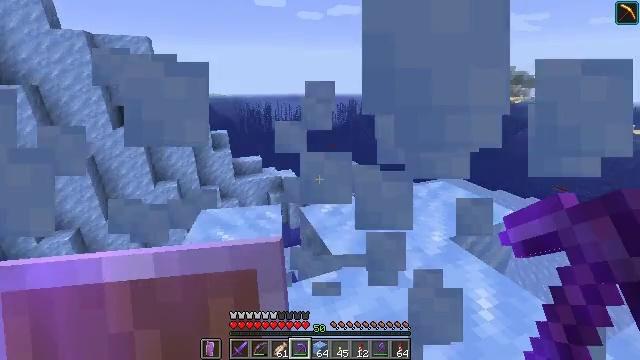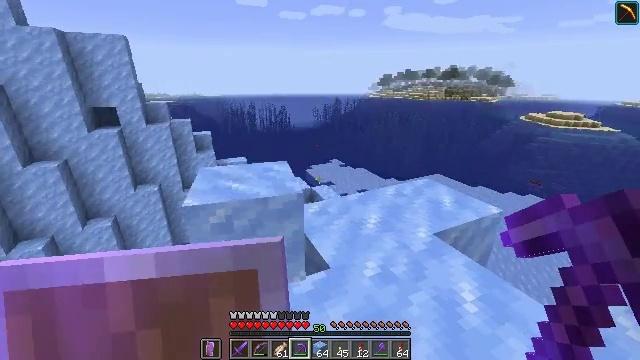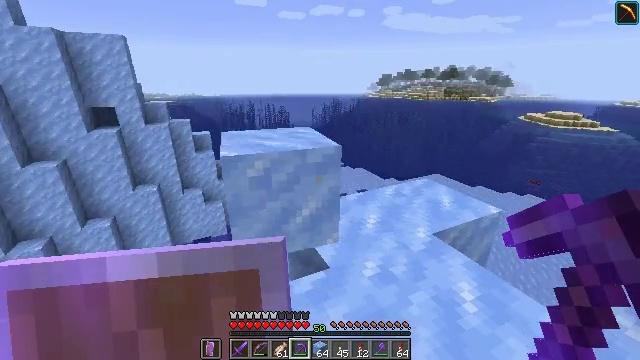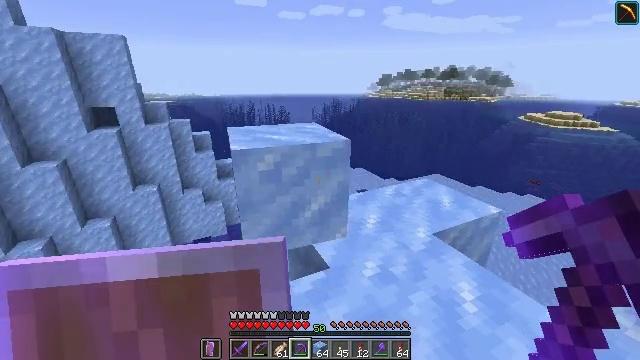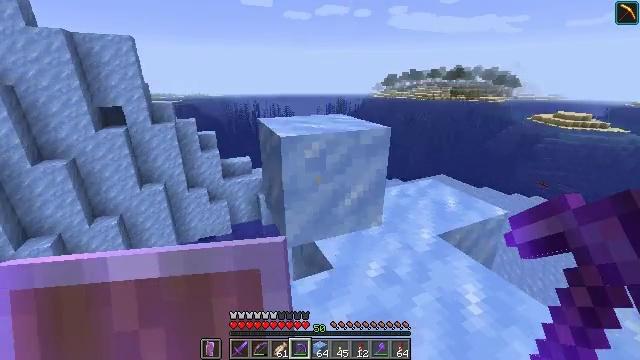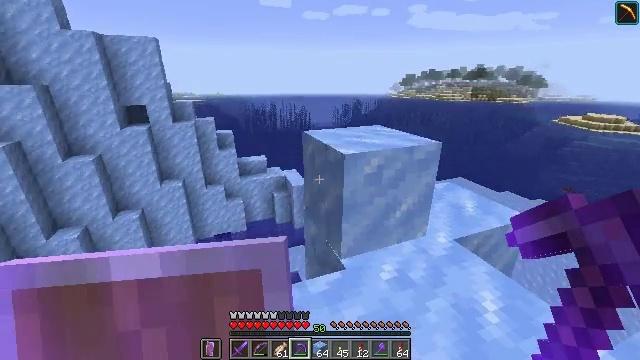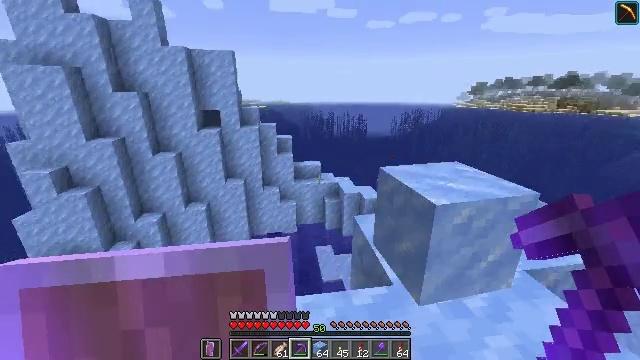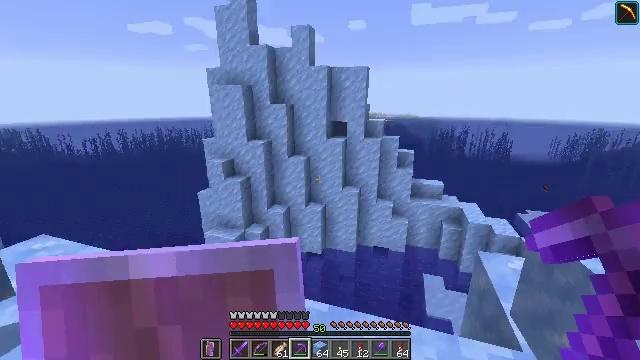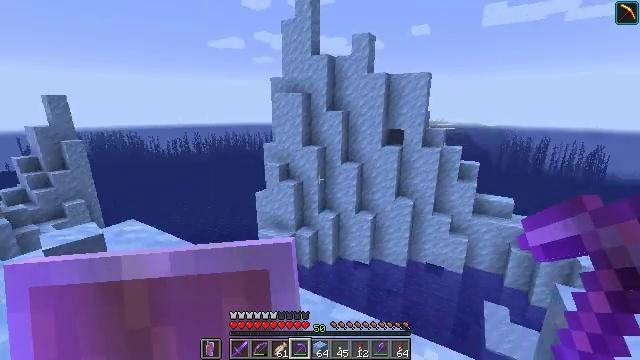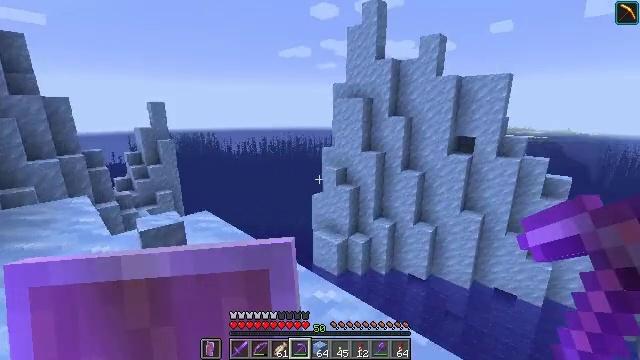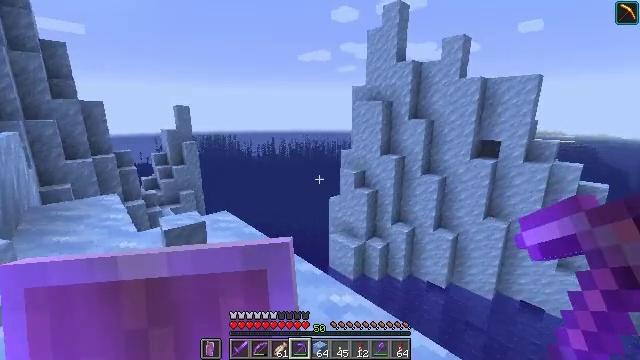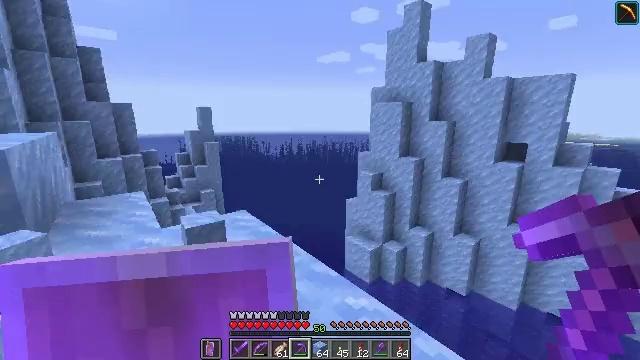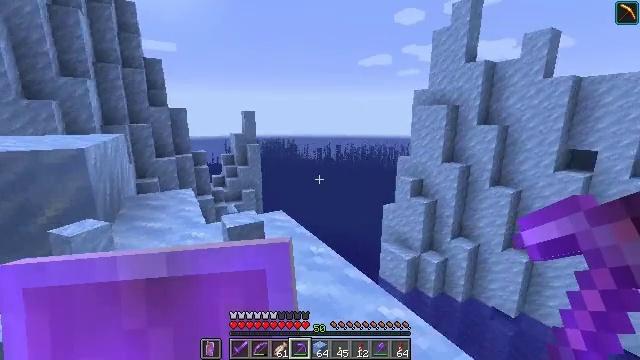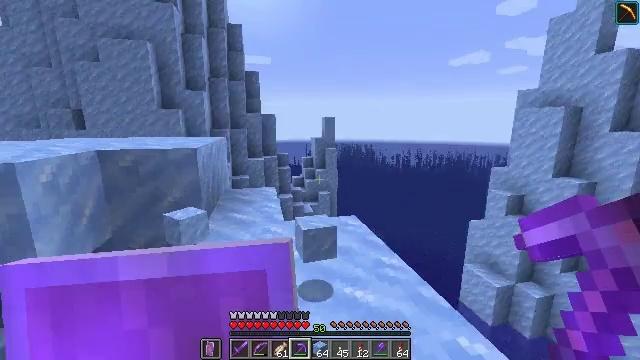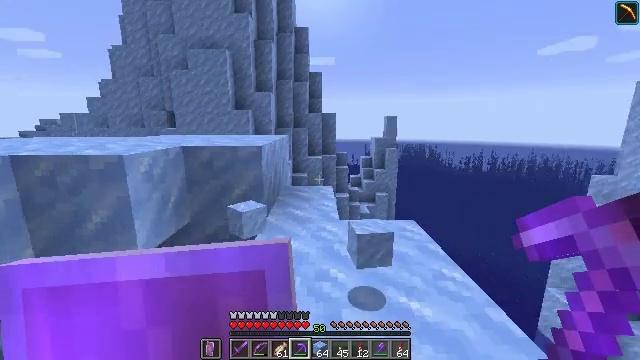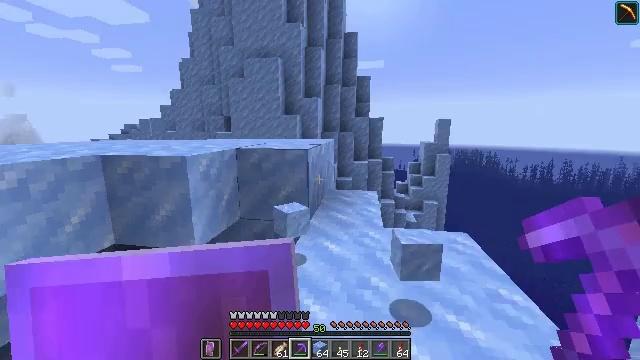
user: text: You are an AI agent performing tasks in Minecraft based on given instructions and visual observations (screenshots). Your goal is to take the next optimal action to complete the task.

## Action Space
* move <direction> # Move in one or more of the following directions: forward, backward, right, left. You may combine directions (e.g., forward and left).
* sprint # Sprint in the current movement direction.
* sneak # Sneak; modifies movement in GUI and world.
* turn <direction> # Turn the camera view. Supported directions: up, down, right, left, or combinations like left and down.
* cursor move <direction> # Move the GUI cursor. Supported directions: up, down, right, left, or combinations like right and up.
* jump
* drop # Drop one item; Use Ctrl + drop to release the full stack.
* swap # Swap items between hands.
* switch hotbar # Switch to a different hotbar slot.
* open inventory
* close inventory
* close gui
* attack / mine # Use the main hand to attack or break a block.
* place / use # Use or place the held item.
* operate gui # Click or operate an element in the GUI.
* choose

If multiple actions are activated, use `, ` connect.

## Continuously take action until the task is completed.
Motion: motion action
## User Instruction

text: Harvest packed ice from cold regions.
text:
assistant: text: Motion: sneak, turn right, attack / mine
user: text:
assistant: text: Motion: sneak, attack / mine
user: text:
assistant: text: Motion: sneak, attack / mine
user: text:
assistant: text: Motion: sneak, turn left
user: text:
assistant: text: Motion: sneak, turn left
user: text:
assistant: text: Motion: sneak, turn left and up
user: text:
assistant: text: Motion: sneak, turn left and up
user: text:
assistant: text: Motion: sneak, turn left and up
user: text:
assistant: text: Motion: sneak, turn left and up
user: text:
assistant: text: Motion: sneak, turn left
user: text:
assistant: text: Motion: sneak, turn left
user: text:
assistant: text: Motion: move forward, sneak, turn left
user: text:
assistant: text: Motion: move forward, sneak, turn left and up
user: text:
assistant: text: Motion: move forward, sneak, turn left
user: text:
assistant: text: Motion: move forward, sneak, turn left
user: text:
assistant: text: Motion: move forward, sneak, turn left
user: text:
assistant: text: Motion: move forward, sneak
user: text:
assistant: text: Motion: move forward, sneak
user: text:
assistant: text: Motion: move forward, sneak
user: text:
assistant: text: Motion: move forward, sneak
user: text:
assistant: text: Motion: move forward, sneak
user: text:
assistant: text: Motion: move forward, sneak
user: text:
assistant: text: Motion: move forward, sneak
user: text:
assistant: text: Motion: move forward, sneak, turn left
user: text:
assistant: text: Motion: move forward, sneak, turn left
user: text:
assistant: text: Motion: move forward, sneak, turn left
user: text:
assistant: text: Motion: move forward, sneak
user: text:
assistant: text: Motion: move forward, sneak
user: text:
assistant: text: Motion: move forward, sneak
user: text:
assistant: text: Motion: move forward, sneak